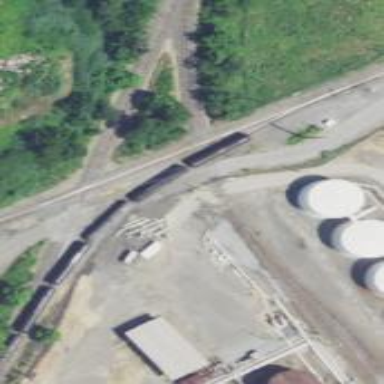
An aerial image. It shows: Rail spur service.